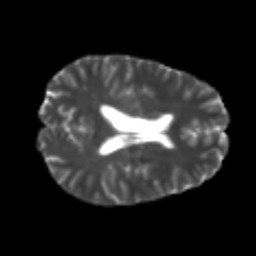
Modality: T2w
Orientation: axial
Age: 25
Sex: male
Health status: healthy
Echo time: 0.074 s